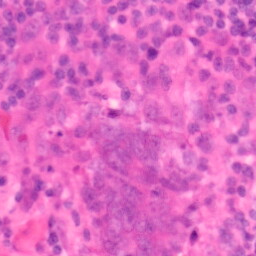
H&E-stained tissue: Colon